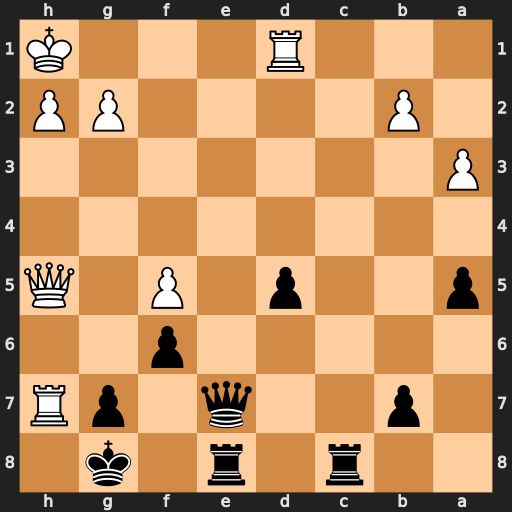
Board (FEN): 2r1r1k1/1p2q1pR/5p2/p2p1P1Q/8/P7/1P4PP/3R3K
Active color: b
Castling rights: -
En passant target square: -
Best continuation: Qe1+ Rxe1 Rxe1#